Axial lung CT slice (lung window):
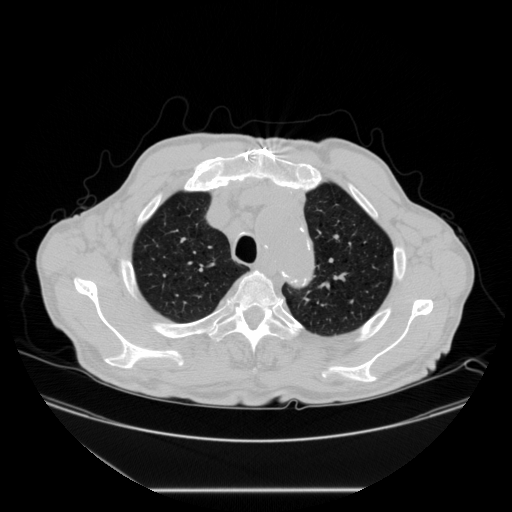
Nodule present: no